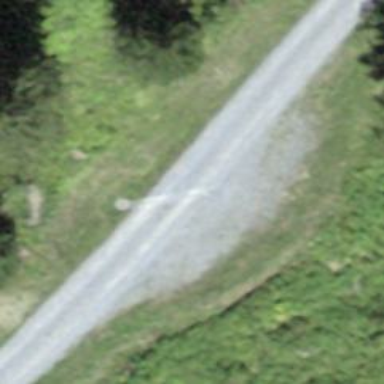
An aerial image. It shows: Passing place on the road.